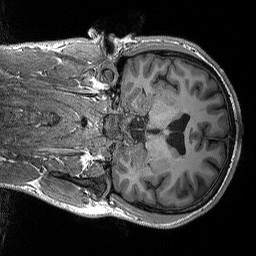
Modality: T1w
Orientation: coronal
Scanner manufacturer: siemens
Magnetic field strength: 3 T
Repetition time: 2.3 s
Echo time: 0.00298 s